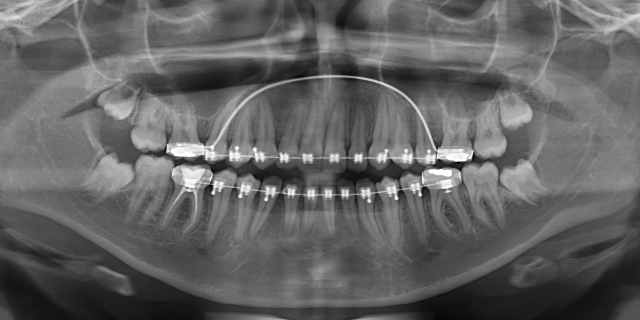
adult